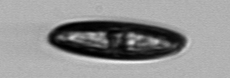
Label: Ephemera